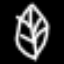
Label: leaf